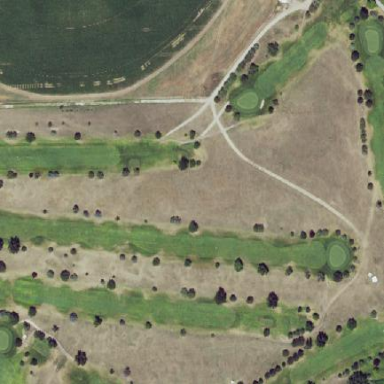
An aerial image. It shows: Golf course.